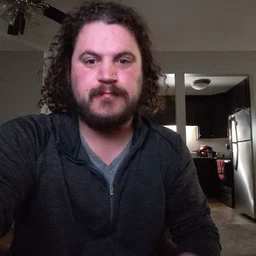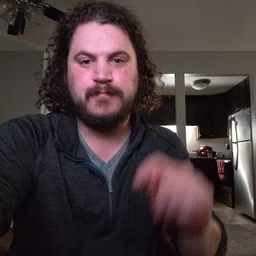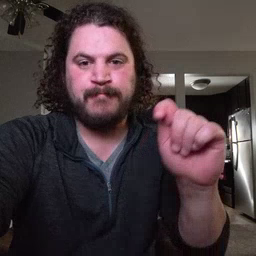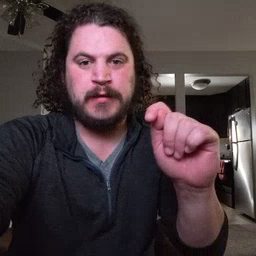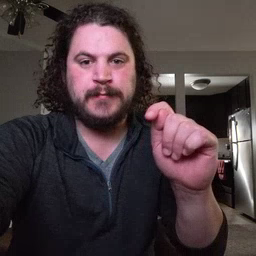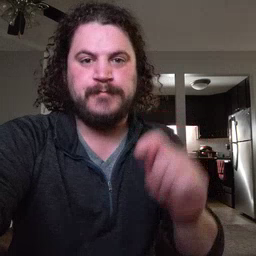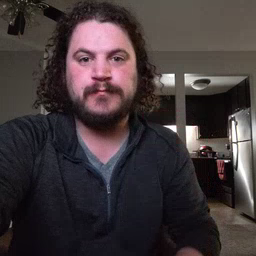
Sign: potty